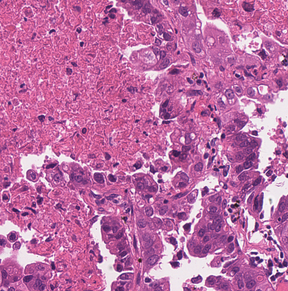
Tumor epithelial tissue: yes
Tumor-associated stroma tissue: yes
Normal tissue: no